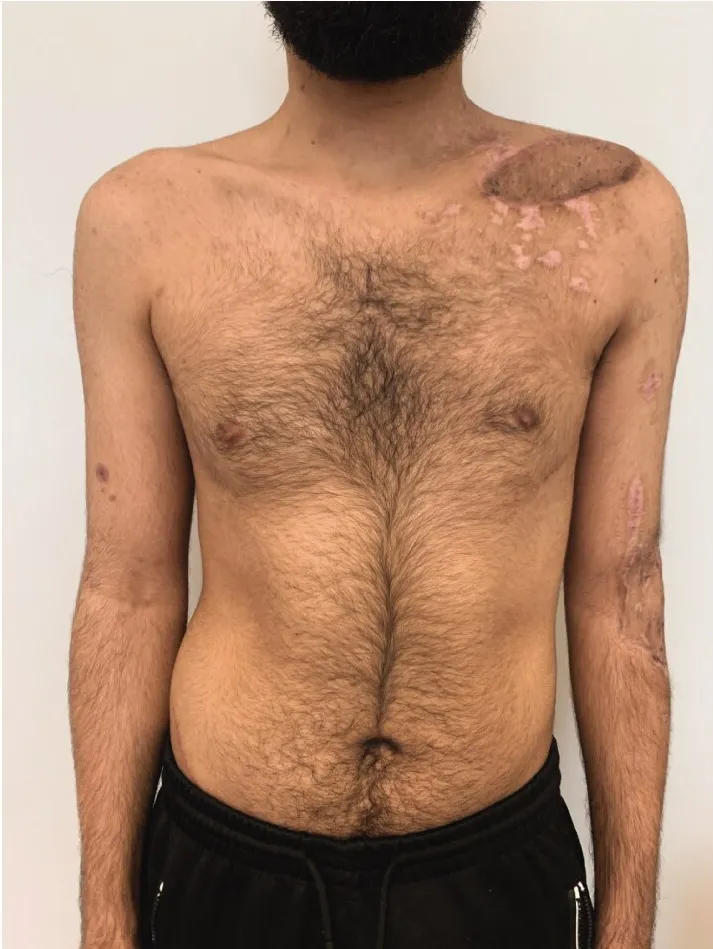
Postoperative result after 8 weeks: good defect coverage, inconspicuous scar and only minor impairment of the chest form can be observed.
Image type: medical_photograph (skin_photograph)